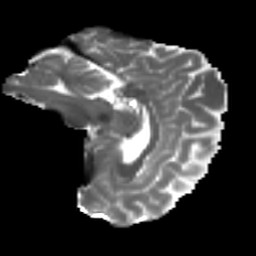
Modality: T2w
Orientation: sagittal
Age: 38
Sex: female
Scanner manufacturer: ge
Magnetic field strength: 3 T
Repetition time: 7.8 s
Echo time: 0.0614 s